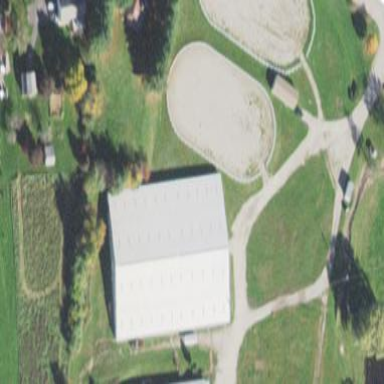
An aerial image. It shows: Gravel pitch surrounded by wooden fence for equestrian sports.